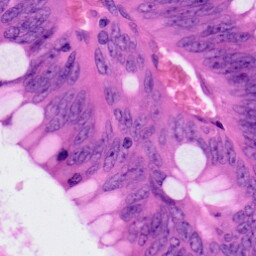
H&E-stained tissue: Colon